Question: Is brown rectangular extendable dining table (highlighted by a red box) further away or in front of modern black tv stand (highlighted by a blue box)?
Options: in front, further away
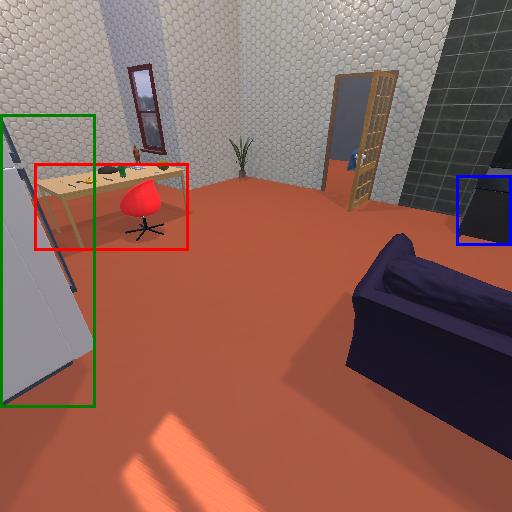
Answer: in front